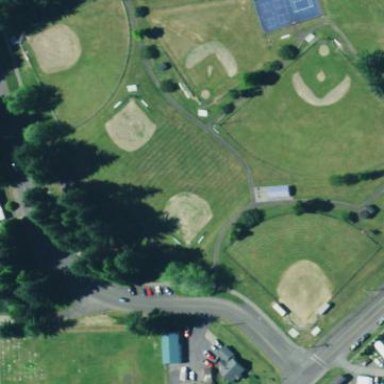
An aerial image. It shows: Baseball pitch for leisure land.